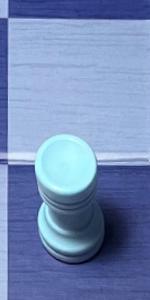
Label: Rook_White